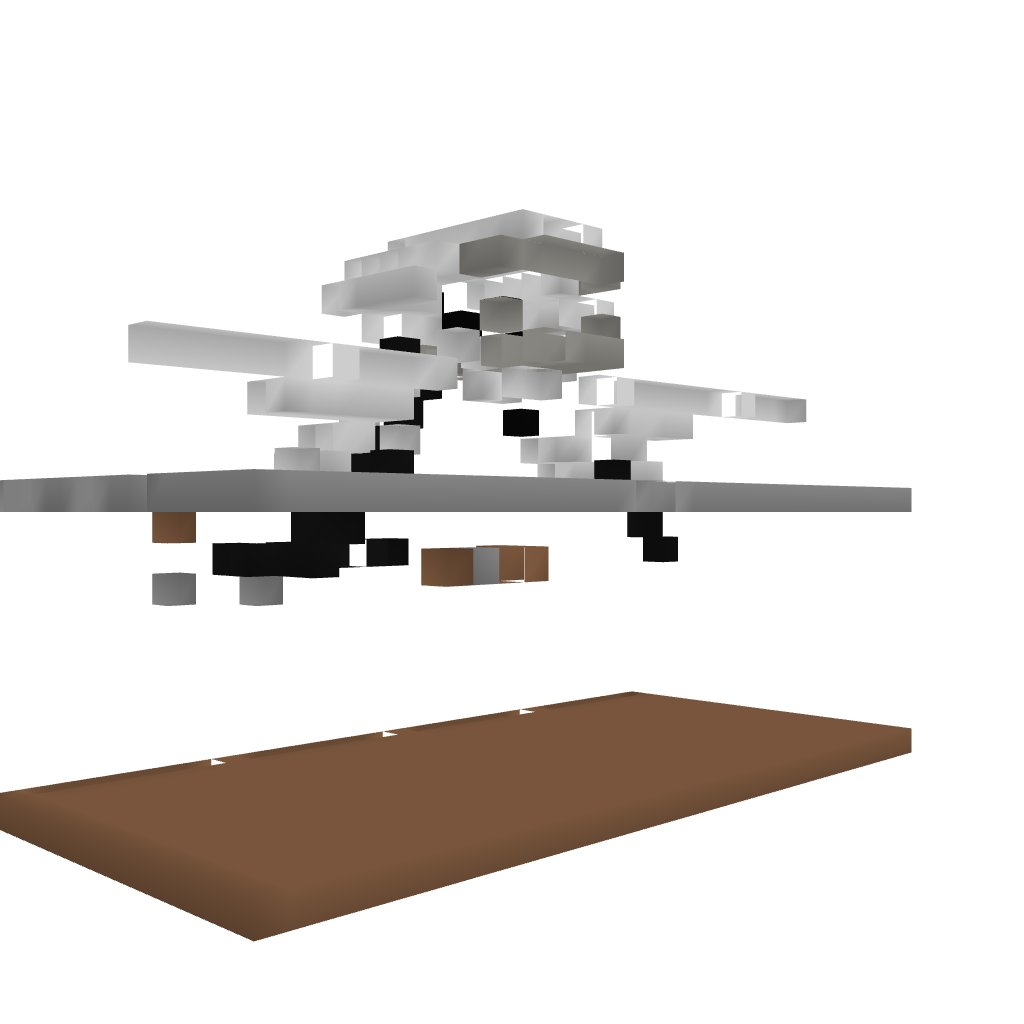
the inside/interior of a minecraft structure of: Futuristic Redstone Gate